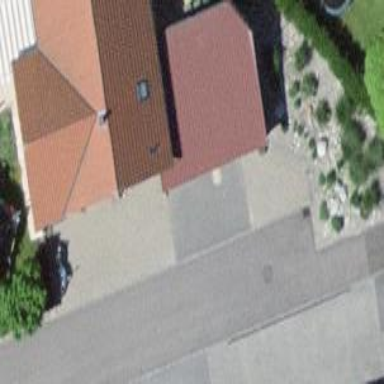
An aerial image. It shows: Residential building.